Question: I am new to django and tried to fix this problem, but couldn't find whats wrong with it. All the validations of forms are passed perfectly, but the image doesn't actually get uploaded to the media root. I tried to show images and I only get image icon instead of Image.
'''
STATIC_ROOT = os.path.join(BASE_DIR, 'Vote','static')
STATIC_URL = '/static/'
MEDIA_ROOT = os.path.join(BASE_DIR, 'media')
MEDIA_URL = '/media/'
'''
'''
class Vote(models.Model):
name = models.CharField(max_length=50)
image = models.ImageField(upload_to= "images/vote/")
rating = models.IntegerField(default=0)
vote_type = models.ForeignKey(VoteType)
def __unicode__(self):
return self.name
'''
'''
def create(request):
class RequiredFormSet(BaseFormSet):
def __init__(self, *args, **kwargs):
super(RequiredFormSet, self).__init__(*args, **kwargs)
for form in self.forms:
form.empty_permitted = False
VoteFormSet = formset_factory(VoteForm, max_num=10, formset=RequiredFormSet)
if request.method == 'POST': # If the form has been submitted...
vote_list_form = VoteTypeForm(request.POST) # A form bound to the POST data
vote_list_form.pub_date = timezone.now()
# Create a formset from the submitted data
vote_item_formset = VoteFormSet(request.POST, request.FILES)
if vote_list_form.is_valid() and vote_item_formset.is_valid():
vote_list = vote_list_form.save()
for form in vote_item_formset.forms:
vote_item = form.save(commit=False)
vote_item.vote_type = vote_list
print vote_item.vote_type
vote_item.save()
return HttpResponseRedirect('created/%s' %vote_list.id) # Redirect to a 'success' page
else:
vote_list_form = VoteTypeForm()
vote_item_formset = VoteFormSet()
vote_list_form.pub_date = timezone.now()
c = {'vote_form': vote_list_form,
'vote_item_formset': vote_item_formset,
}
c.update(csrf(request))
return render_to_response('Vote/create.html', c)
'''
'''
<!DOCTYPE html PUBLIC "-//W3C//DTD XHTML 1.0 Strict//EN" "http://www.w3.org/TR/xhtml1/DTD/xhtml1-strict.dtd">
{% load staticfiles %}
<link rel="stylesheet" type="text/css" href="{% static 'Vote/style.css' %}" />
<html xmlns="http://www.w3.org/1999/xhtml">
<head>
<meta http-equiv="Content-Type" content="text/html;charset=utf-8"/>
<title>Dynamic Forms in Django Example</title>
<script type="text/javascript" src="http://ajax.googleapis.com/ajax/libs/jquery/1.5.0/jquery.min.js"></script>
<script type="text/javascript">
$(document).ready(function() {
// Code adapted from http://djangosnippets.org/snippets/1389/
function updateElementIndex(el, prefix, ndx) {
var id_regex = new RegExp('(' + prefix + '-\d+-)');
var replacement = prefix + '-' + ndx + '-';
if ($(el).attr("for")) $(el).attr("for", $(el).attr("for").replace(id_regex,
replacement));
if (el.id) el.id = el.id.replace(id_regex, replacement);
if (el.name) el.name = el.name.replace(id_regex, replacement);
}
function deleteForm(btn, prefix) {
var formCount = parseInt($('#id_' + prefix + '-TOTAL_FORMS').val());
if (formCount > 1) {
// Delete the item/form
$(btn).parents('.item').remove();
var forms = $('.item'); // Get all the forms
// Update the total number of forms (1 less than before)
$('#id_' + prefix + '-TOTAL_FORMS').val(forms.length);
var i = 0;
// Go through the forms and set their indices, names and IDs
for (formCount = forms.length; i < formCount; i++) {
$(forms.get(i)).children().children().each(function() {
updateElementIndex(this, prefix, i);
});
}
} // End if
else {
alert("You have to enter at least one todo item!");
}
return false;
}
function addForm(btn, prefix) {
var formCount = parseInt($('#id_' + prefix + '-TOTAL_FORMS').val());
// You can only submit a maximum of 10 todo items
if (formCount < 10) {
// Clone a form (without event handlers) from the first form
var row = $(".item:first").clone(false).get(0);
// Insert it after the last form
$(row).removeAttr('id').hide().insertAfter(".item:last").slideDown(300);
// Remove the bits we don't want in the new row/form
// e.g. error messages
$(".errorlist", row).remove();
$(row).children().removeClass('error');
// Relabel/rename all the relevant bits
$(row).children().children().each(function() {
updateElementIndex(this, prefix, formCount);
if ( $(this).attr('type') == 'text' )
$(this).val('');
});
// Add an event handler for the delete item/form link
$(row).find('.delete').click(function() {
return deleteForm(this, prefix);
});
// Update the total form count
$('#id_' + prefix + '-TOTAL_FORMS').val(formCount + 1);
} // End if
else {
alert("Sorry, you can only enter a maximum of ten items.");
}
return false;
}
// Register the click event handlers
$("#add").click(function() {
return addForm(this, 'form');
});
$(".delete").click(function() {
return deleteForm(this, 'form');
});
});
</script>
</head>
<body>
<h1>Dynamic Forms in Django Example</h1>
<h2>Todo List</h2>
<form action="" method="POST" enctype="multipart/form-data">{% csrf_token %}
<div class="section">
{{ vote_form.as_p }}
</div>
<h2>Todo Items</h2>
{{ vote_item_formset.management_form }}
{% for form in vote_item_formset.forms %}
<div class="item">
{{ form.as_p }}
<p style=""><a class="delete" href="#">Delete</a></p>
</div>
{% endfor %}
<p><a id="add" href="#">Add another item</a></p>
<input type="submit" value=" Submit " />
</form>
</body>
</html>
'''

When I create a file with create view, it doesn't upload an image to the media/images/vote. Why is this happening?
EDIT 1:added some code
Someone also told me that I should add this to my code
'''
if settings.DEBUG:
urlpatterns += patterns('',
url(r'^media/(?P<path>.*)$', 'django.views.static.serve', {
'document_root': settings.MEDIA_ROOT,
}),
)
'''
'''
"GET /Vote/216/voting/images/vote/background_OeAkutY.gif/ HTTP/1.1" <PHONE>
'''
Which I think he takes from my urls.py file. But I dont get why is the program looking in /Vote/ID/voting... instead of MEDIA_ROOT. Or does GET not mean that it is looking at that place?
'''
urlpatterns = [
#url(r'^$', views.IndexView.as_view(), name='index'),
url(r'^$', views.index, name='index'),
url(r'^(?P<pk>[0-9]+)/results/$', views.results, name='results'),
url(r'^(?P<pk>[0-9]+)/voting/$', views.voting, name='voting'),
url(r'^create/$', views.create, name='create'),
url(r'^create/created/(?P<pk>[0-9]+)/$', views.created, name='created'),
]
'''
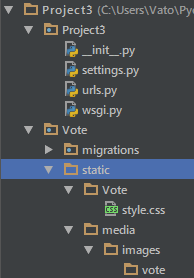
Answer: You are confused between media and static. Hopefully this will clarify the matter:
## Static Files
'STATIC_ROOT' is where the <URL> will dump all static files, so you can move them to the production web server.
You don't need to mess with 'STATIC_ROOT' during development.
---
In your case, you have an application , and inside it you have a folder. That's all you need to serve static files during development. All you have to do is '{% static 'folder/filename.ext' %}' where is the folder inside static that contains your file.
So if your directory structure is:
'''
/Vote
- __init__.py
- migrations
- admin.py
- views.py
- static
- vote
- images
- foo.jpg
'''
You need '<img src="{% static 'vote/images/foo.jpg' %}">'
## Media Files
For uploading files, you need to set a location where all uploaded files are stored. This location is the parent directory and its universal across your entire project. The setting for this is <URL>. This should be a .
Suppose you set 'MEDIA_ROOT = '/home/foo/bar/proj/media'', and in your models you have:
'''
image = models.ImageField(upload_to='logos/')
'''
Files for the model will be uploaded to '/home/foo/bar/proj/media/logos/'.
To display these files, you need to tell django the name of a link that points to the 'MEDIA_ROOT' directory, this setting is 'MEDIA_URL'.
For development, you need to do three things:
1. Set MEDIA_URL to /media/
2. Configure urls.py to serve media files: urlpatterns = [
# ... the rest of your URLconf goes here ...
] + static(settings.MEDIA_URL, document_root=settings.MEDIA_ROOT)
3. Add 'django.template.context_processors.media' to context_processors in TEMPLATES. This will activate {{ MEDIA_URL }} in your templates.